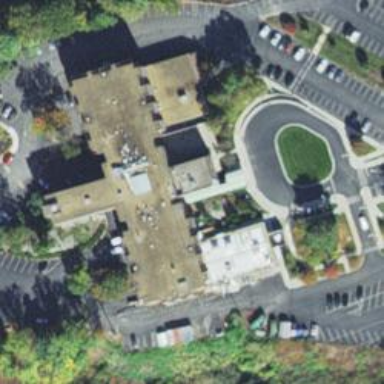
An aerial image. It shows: Hospital building.